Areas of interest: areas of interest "Hunan University of Arts and Science Library"
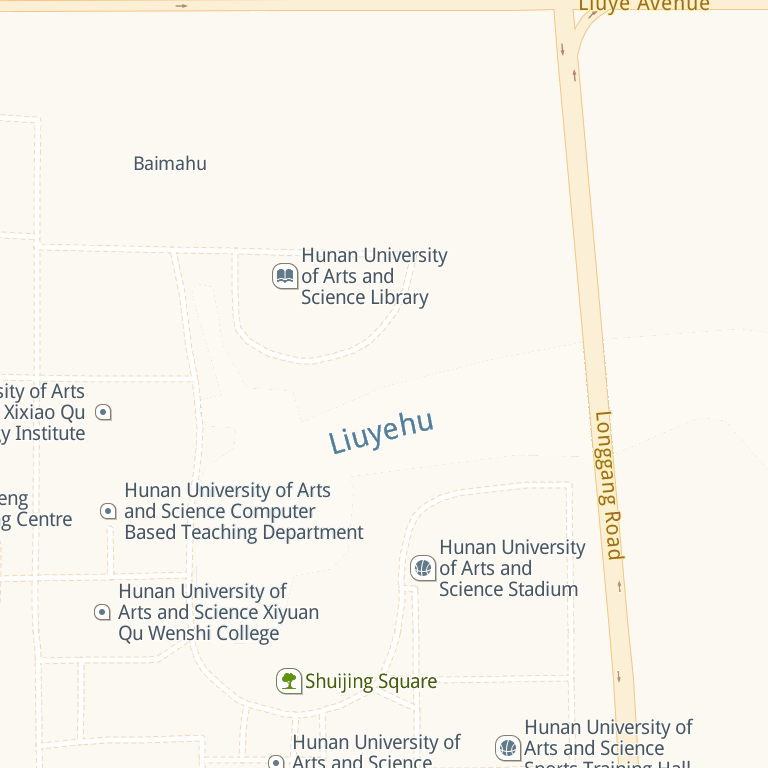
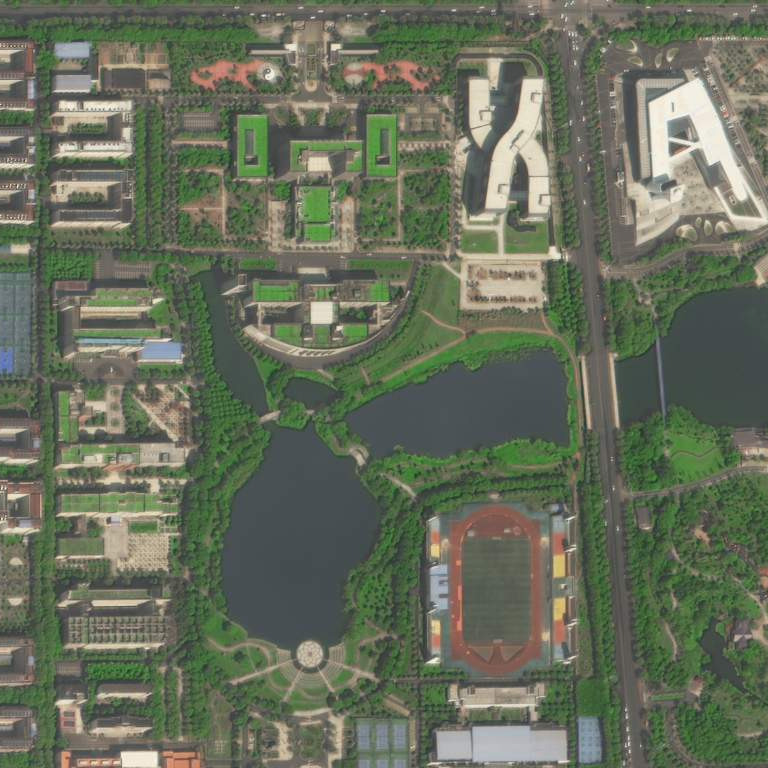